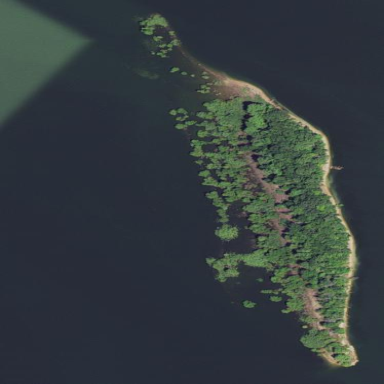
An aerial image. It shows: Image showing island.